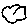
Label: cloud